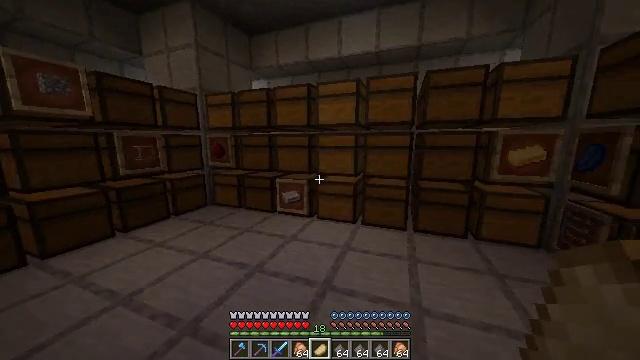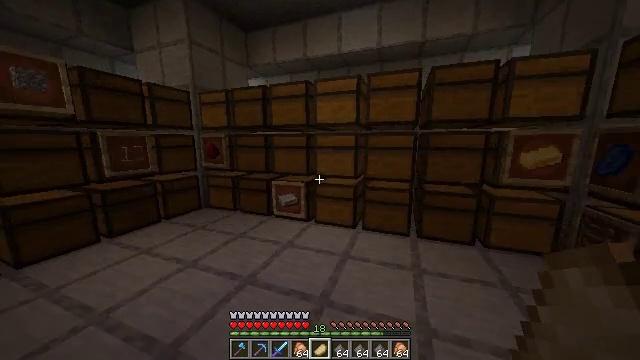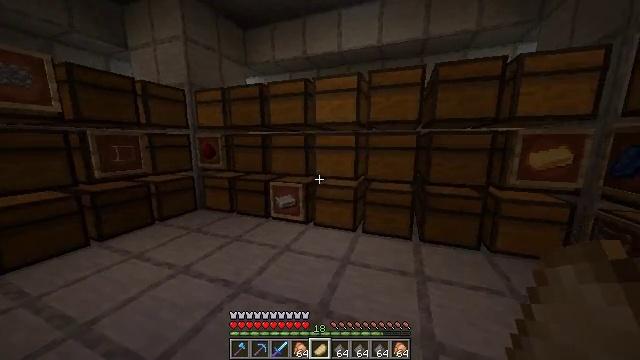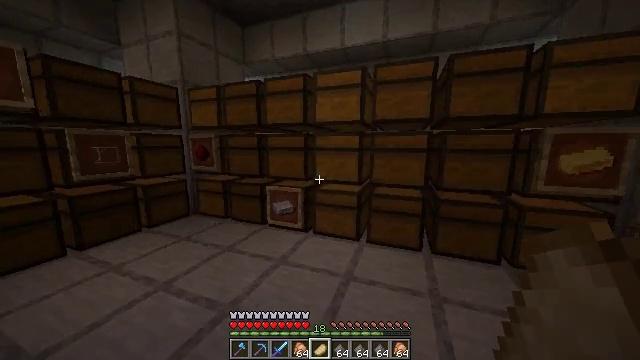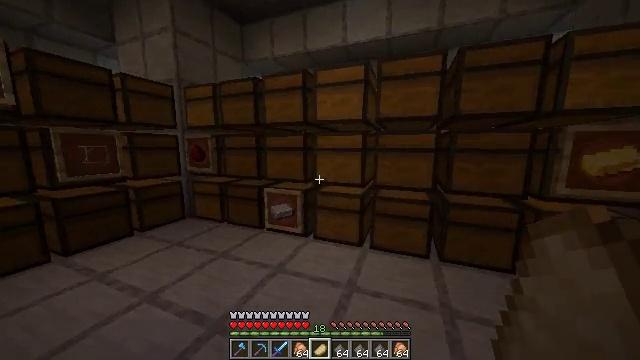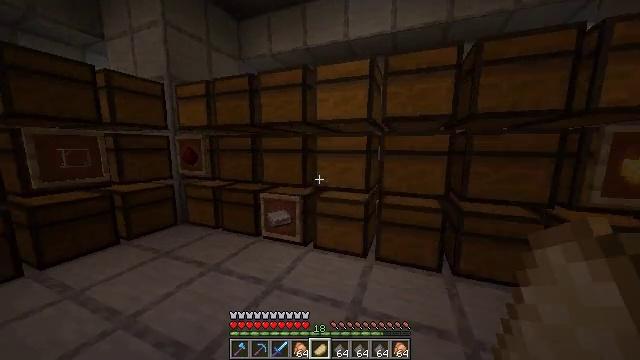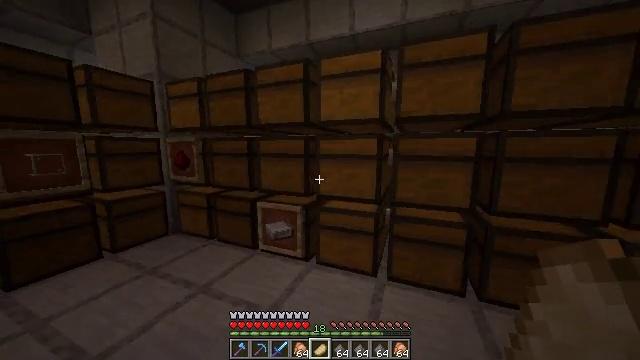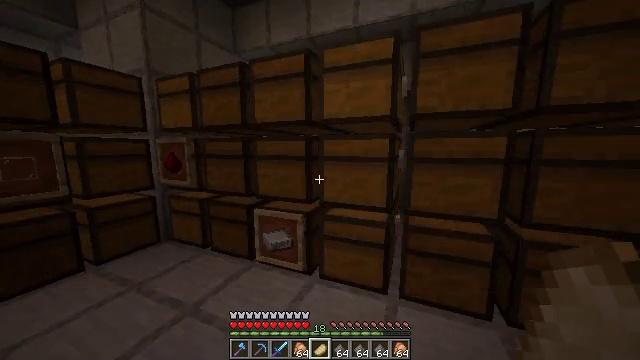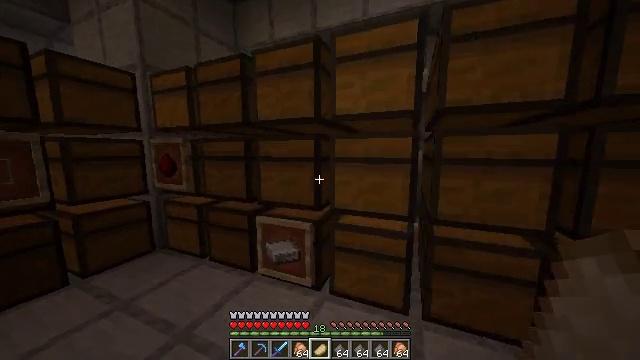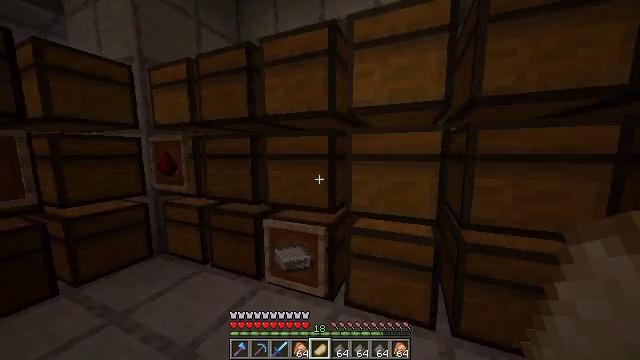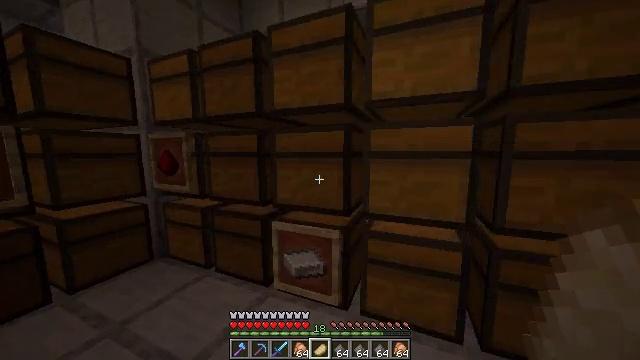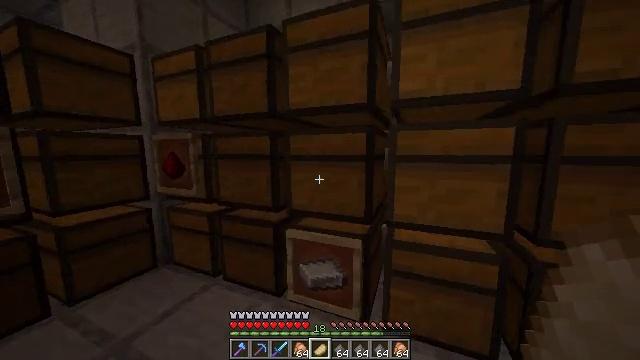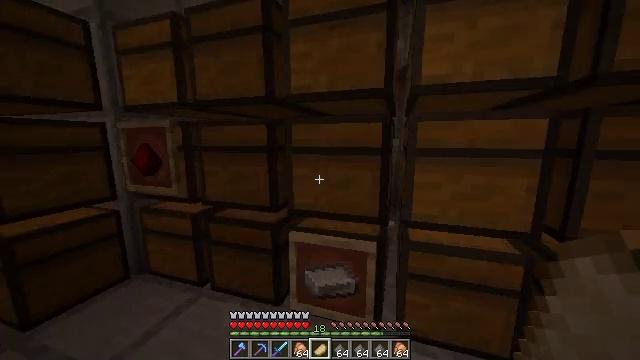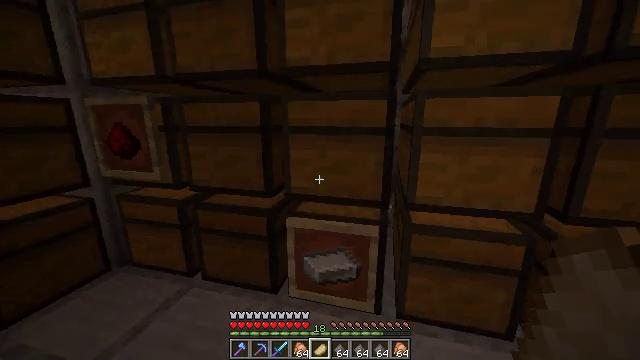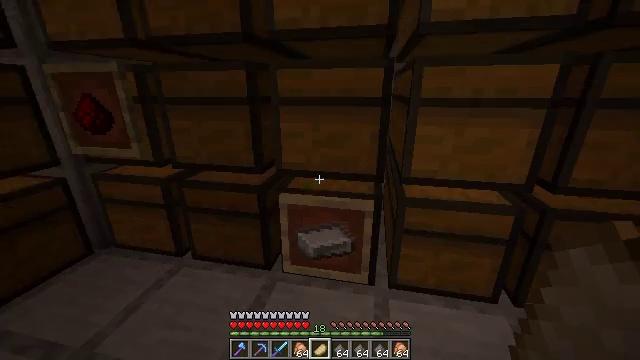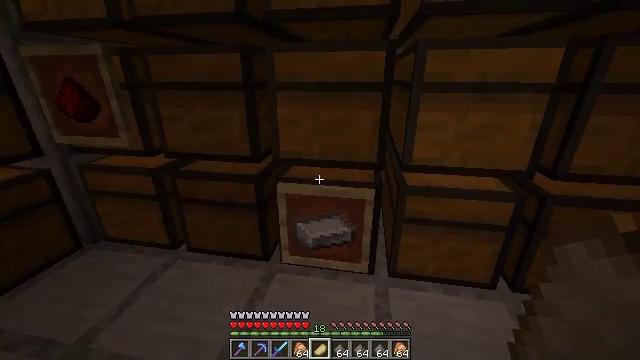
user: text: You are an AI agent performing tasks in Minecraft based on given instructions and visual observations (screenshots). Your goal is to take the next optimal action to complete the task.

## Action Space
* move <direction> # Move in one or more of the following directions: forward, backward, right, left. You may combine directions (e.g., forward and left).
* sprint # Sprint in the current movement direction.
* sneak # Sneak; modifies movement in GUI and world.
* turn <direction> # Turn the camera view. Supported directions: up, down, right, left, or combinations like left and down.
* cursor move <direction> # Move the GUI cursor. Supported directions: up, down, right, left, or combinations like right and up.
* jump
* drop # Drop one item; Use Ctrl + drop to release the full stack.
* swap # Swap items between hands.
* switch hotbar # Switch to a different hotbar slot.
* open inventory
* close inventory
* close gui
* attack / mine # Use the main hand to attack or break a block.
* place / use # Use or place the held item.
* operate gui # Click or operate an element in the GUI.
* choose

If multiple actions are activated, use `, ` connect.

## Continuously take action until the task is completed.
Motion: motion action
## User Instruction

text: Retrieve the shulker box into the inventory.
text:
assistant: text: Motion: move forward
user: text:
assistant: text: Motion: move forward
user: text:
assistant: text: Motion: move forward
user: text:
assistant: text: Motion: move forward
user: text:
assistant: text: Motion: move forward
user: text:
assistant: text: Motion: move forward
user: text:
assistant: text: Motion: move forward
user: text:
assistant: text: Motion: move forward and move left
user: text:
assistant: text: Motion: move forward and move left
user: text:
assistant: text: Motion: move forward and move left
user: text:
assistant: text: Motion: move left
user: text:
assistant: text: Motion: move left, turn right and down
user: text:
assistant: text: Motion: turn right and down
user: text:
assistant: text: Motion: turn right and down
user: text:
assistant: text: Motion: turn right and down
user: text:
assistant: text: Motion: turn down
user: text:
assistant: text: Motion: no_op
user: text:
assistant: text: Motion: no_op
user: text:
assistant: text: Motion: no_op
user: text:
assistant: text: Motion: no_op
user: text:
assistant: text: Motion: no_op
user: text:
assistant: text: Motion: no_op
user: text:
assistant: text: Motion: turn up
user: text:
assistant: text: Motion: turn up
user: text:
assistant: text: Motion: no_op
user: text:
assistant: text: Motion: no_op
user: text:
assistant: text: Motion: no_op
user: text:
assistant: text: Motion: no_op
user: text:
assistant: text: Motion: use / place
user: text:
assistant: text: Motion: use / place